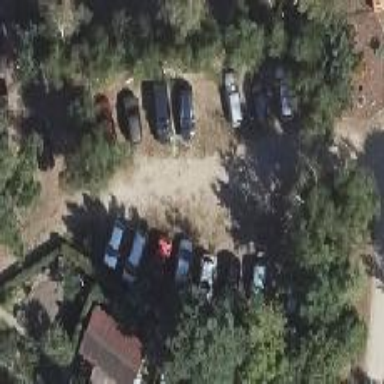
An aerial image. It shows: Parking area with surface.